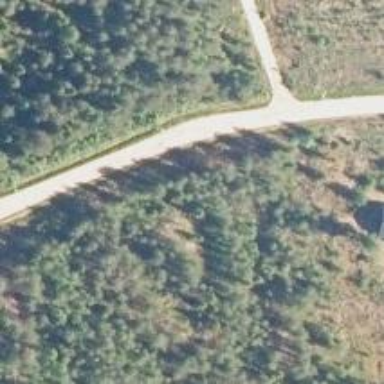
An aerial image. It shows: Residential road.